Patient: sex F, age 58
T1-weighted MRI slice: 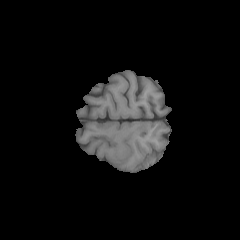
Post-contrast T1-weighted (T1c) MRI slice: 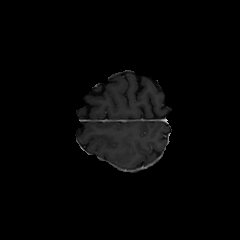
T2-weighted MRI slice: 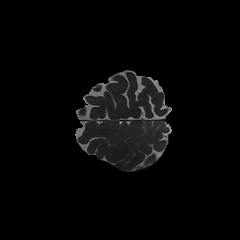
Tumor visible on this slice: no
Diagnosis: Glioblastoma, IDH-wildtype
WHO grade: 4